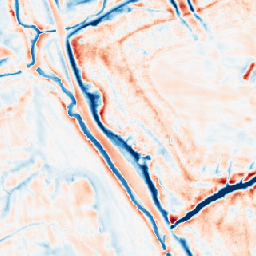
Category: edge_preserving
Decomposition family: bilateral
Decomposition parameters: d: 21
sigma_color: 100
sigma_space: 25
Upsampling method: nearest
Upsampling parameters: scale: 8
Upsampling scale: 8